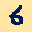
Label: 6